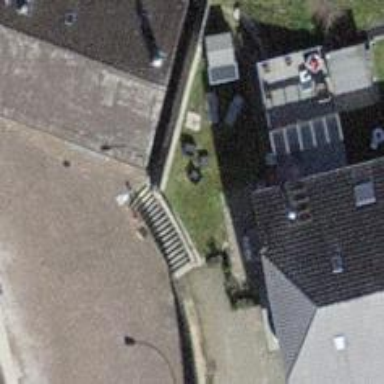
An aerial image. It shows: Steps with paved surface.